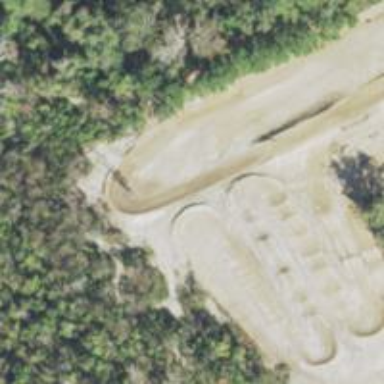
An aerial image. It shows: Motocross raceway for off-road sports.